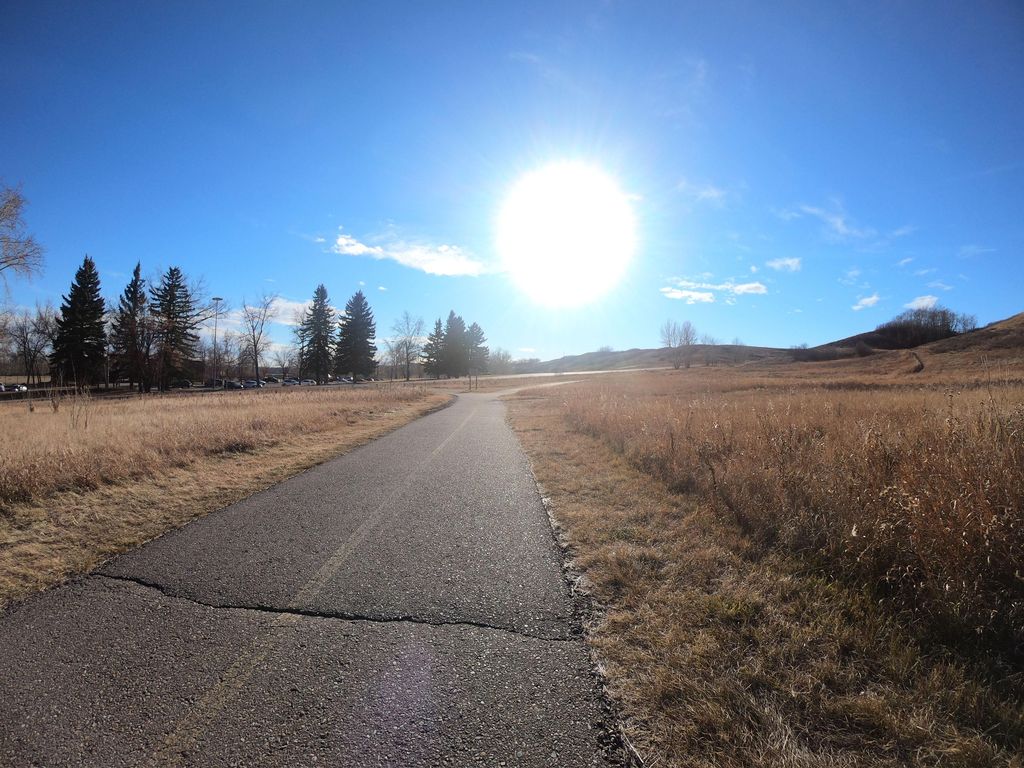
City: calgary